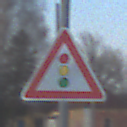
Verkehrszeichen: Lichtzeichenanlage
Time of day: SunriseSunset
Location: Outdoor (Suburban)
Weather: PartlyCloudy
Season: Winter
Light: Natural